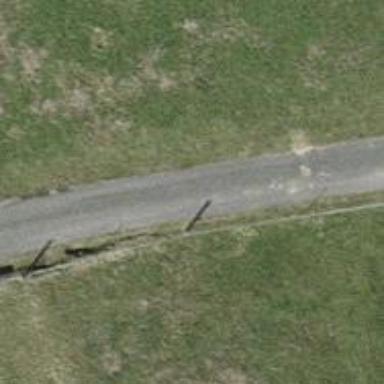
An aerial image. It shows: Fence is in the image.